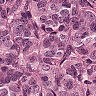
Metastatic tissue present: yes